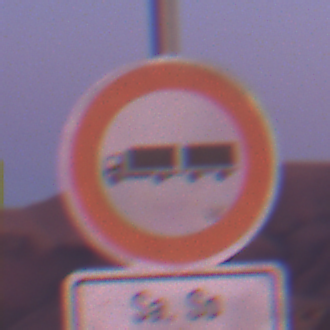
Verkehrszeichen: VerbotLastkraftwagenMitAnhaenger
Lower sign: ZeitangabenMitBeschraenkungAufWochentage9
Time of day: Dawn
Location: Outdoor (Nature)
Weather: PartlyCloudy
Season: NotSpecified
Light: Natural